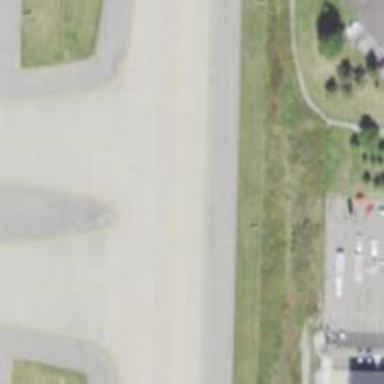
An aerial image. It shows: View of taxiway at the airport.